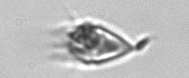
Label: Paratontonia_gracillima